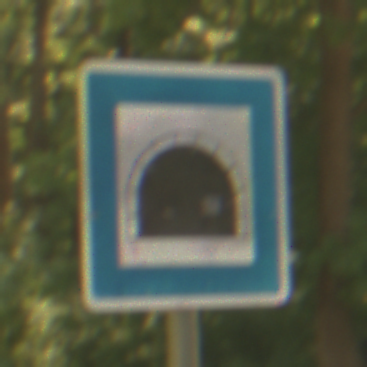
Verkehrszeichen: Tunnel
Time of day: Midday
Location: Outdoor (Nature)
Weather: PartlyCloudy
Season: NotSpecified
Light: Natural